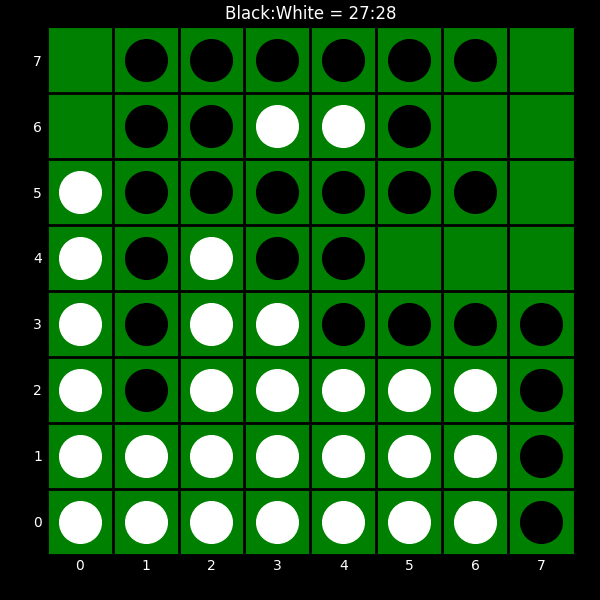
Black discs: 27
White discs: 28